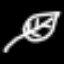
Label: leaf